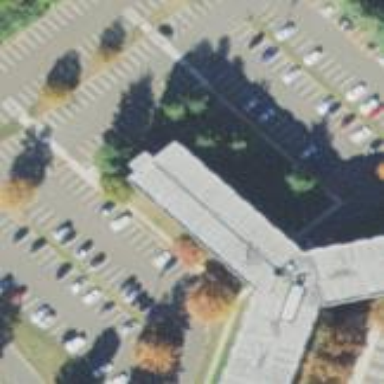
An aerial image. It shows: Parking area with surface.